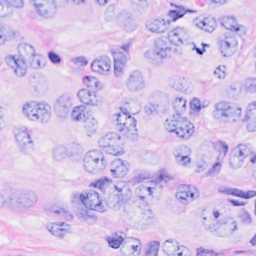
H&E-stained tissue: Breast